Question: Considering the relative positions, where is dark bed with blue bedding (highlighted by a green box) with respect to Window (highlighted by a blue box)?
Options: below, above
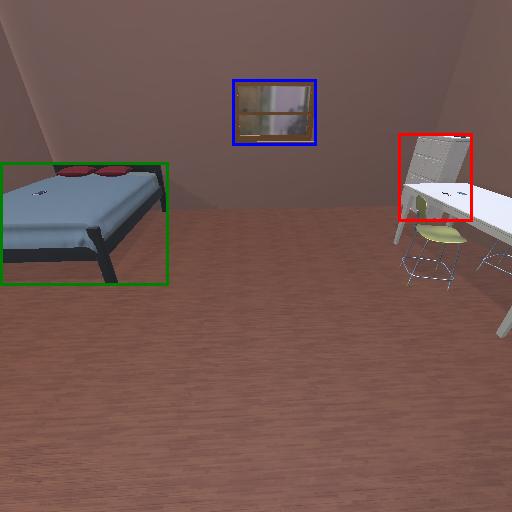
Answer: below